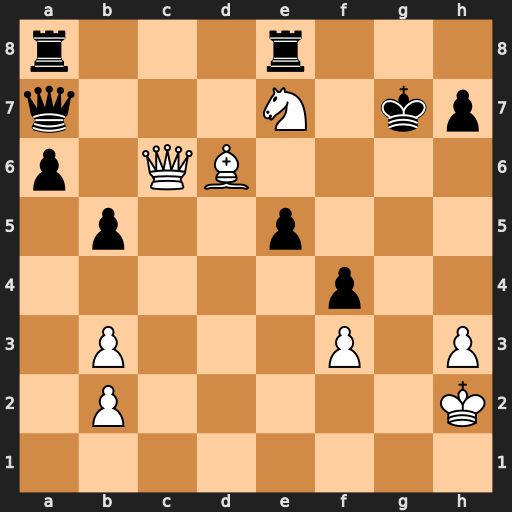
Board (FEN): r3r3/q3N1kp/p1QB4/1p2p3/5p2/1P3P1P/1P5K/8
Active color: w
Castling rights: -
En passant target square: -
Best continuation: Bxe5+ Kf8 Qf6#